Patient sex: M
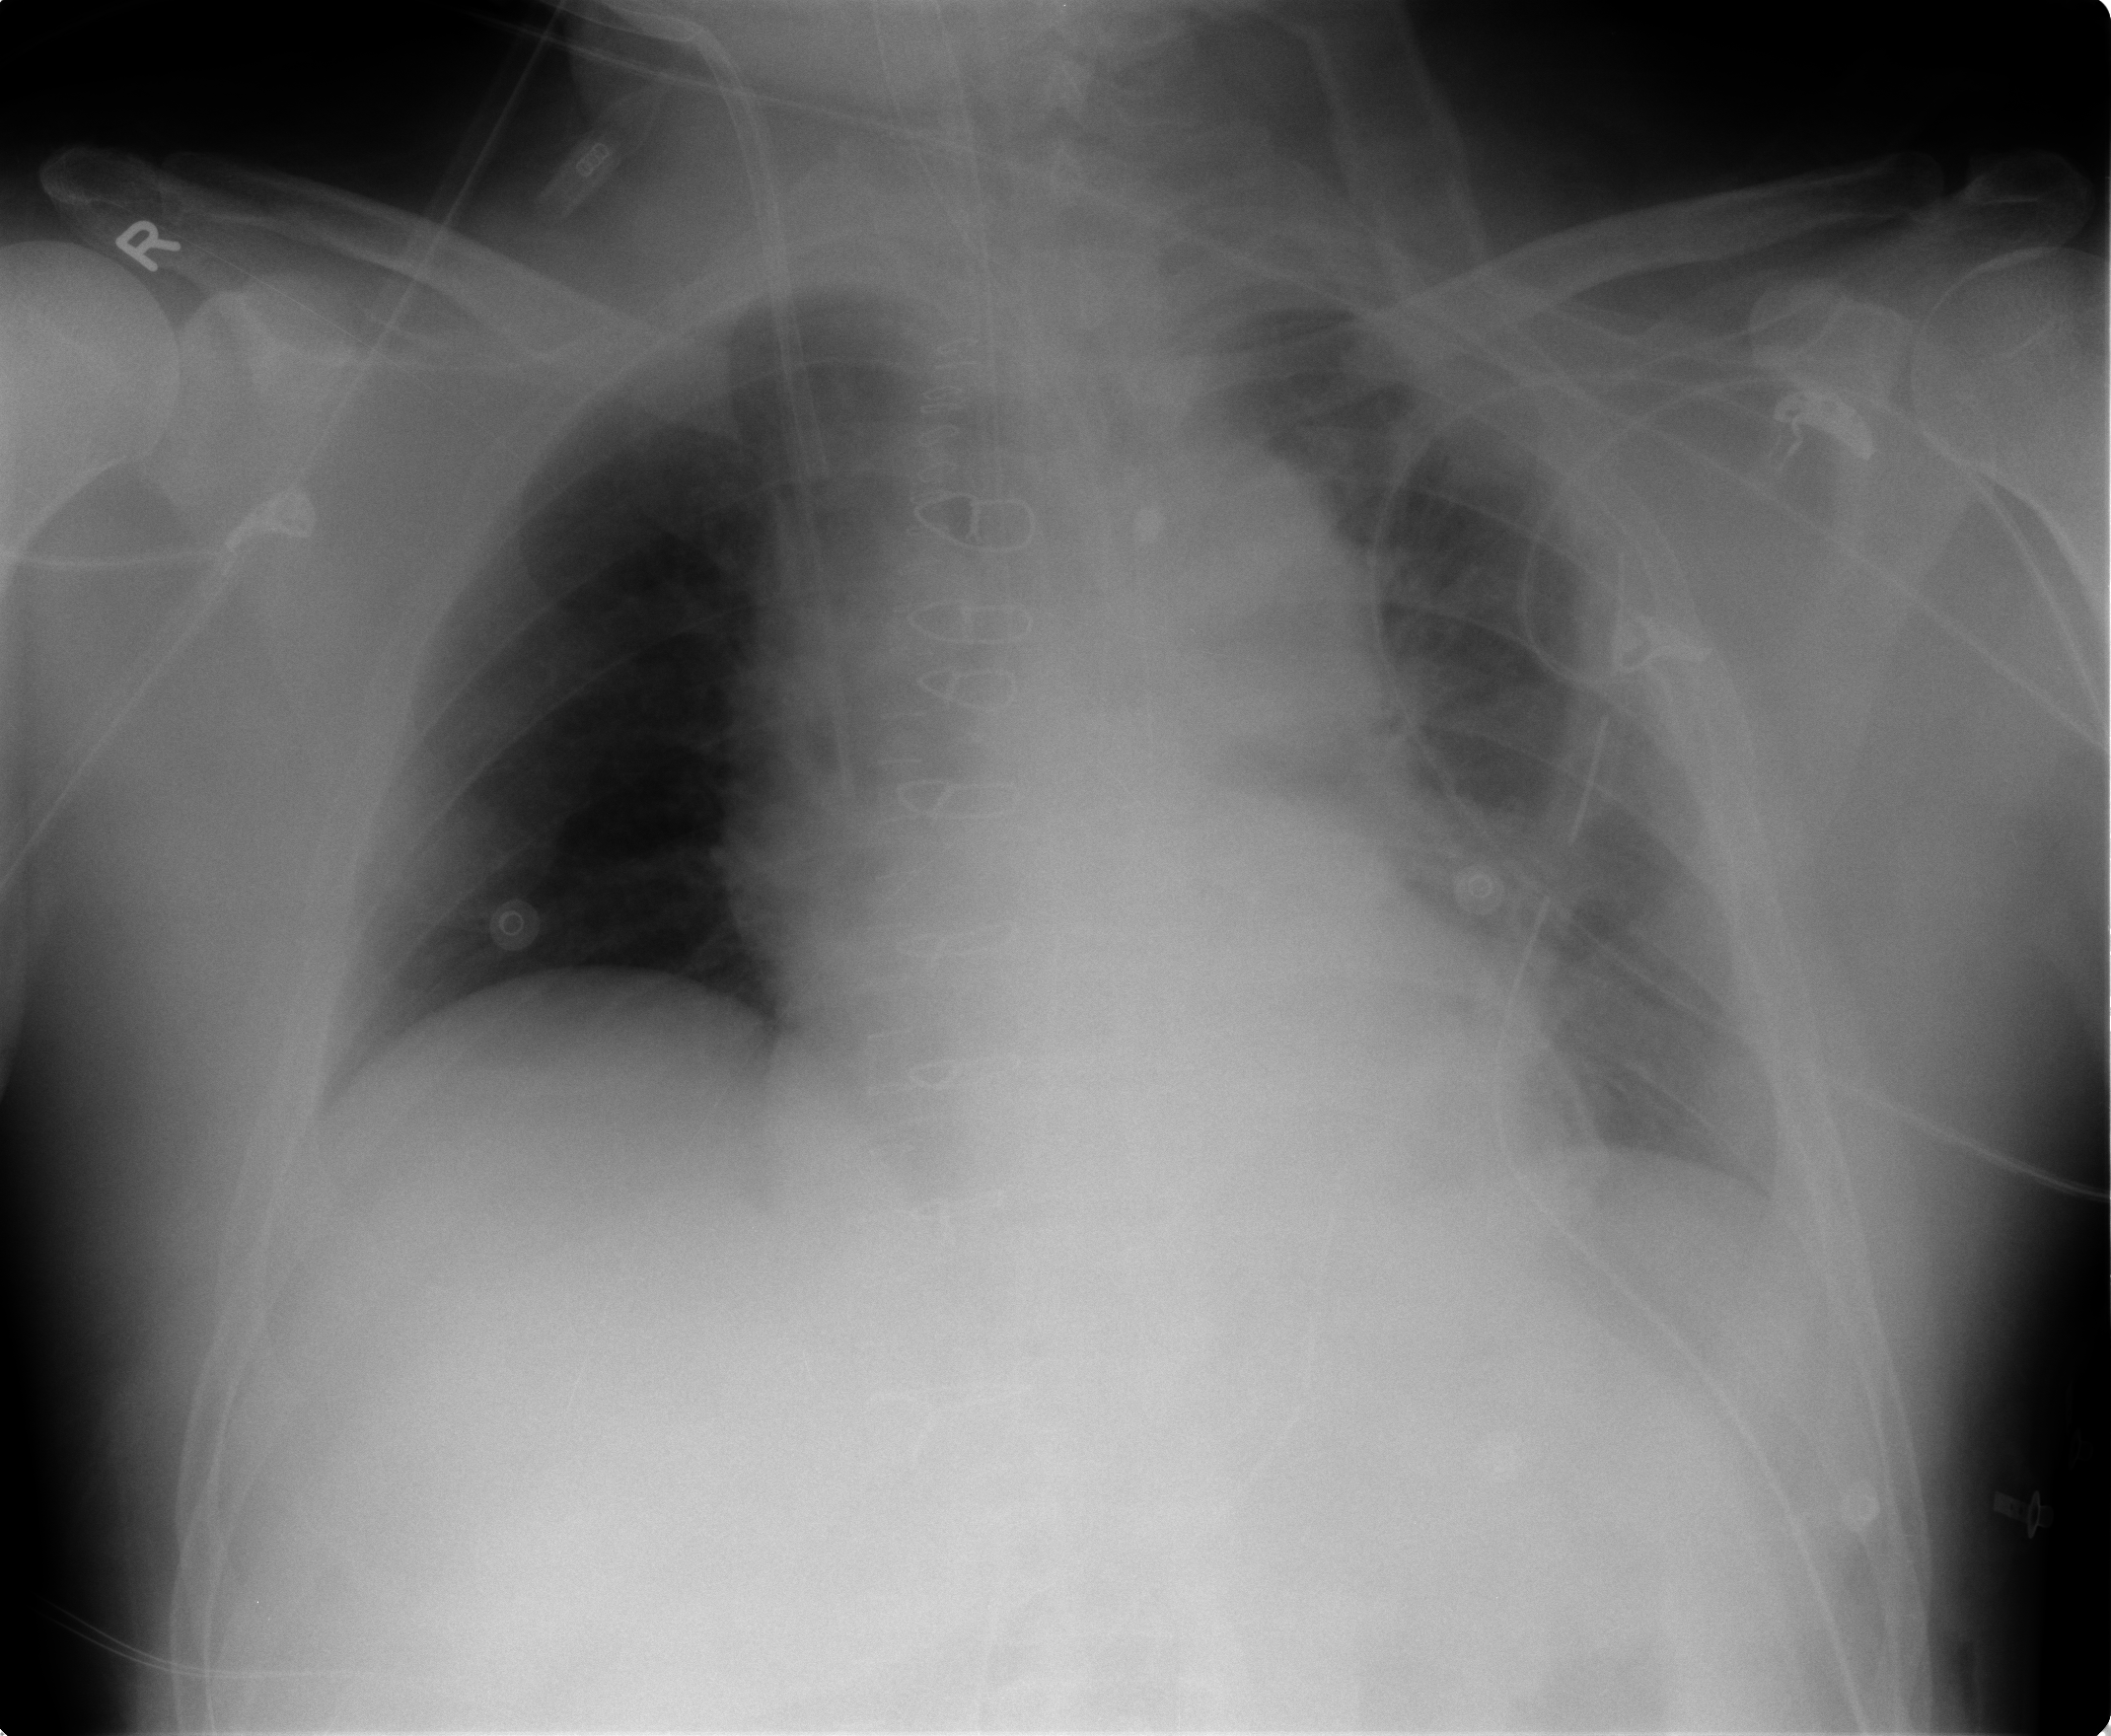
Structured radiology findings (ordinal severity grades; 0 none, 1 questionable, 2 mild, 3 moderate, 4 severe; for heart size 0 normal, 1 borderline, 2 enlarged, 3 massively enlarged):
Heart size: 0
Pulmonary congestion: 2
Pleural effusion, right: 0
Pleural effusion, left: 2
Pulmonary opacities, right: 0
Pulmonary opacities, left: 2
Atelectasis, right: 0
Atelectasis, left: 2